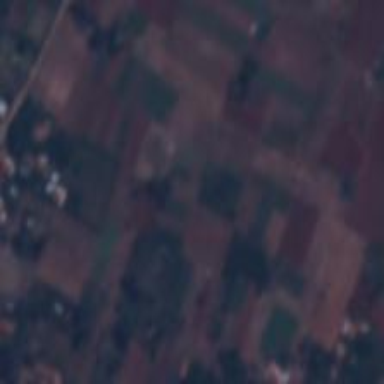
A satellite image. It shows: Picturesque farmland scene.